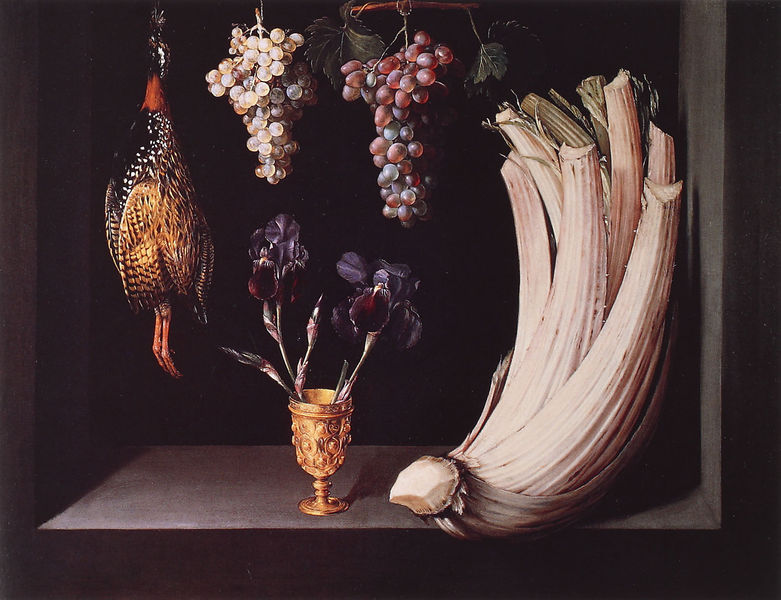
Titel: Stilleben mit Artischoke, Rebhuhn, Trauben und Iris
Künstler: Felipe Ramírez
Institution: Madrid, Museo del Prado
Schlagwörter: blau, blätter, dunkel, gemälde, schatten, vogel, grün, blumen, tisch, weiss, blüten, rot, regal, gold, kelch, stilleben, stillleben, trauben, vase, hängen, weintrauben, iris, fasan, pokal, weinblätter, rote, orchidee, trauen, knolle, porree, sellerie, orchideen, wabd, fenchel, rabarber, rhabarber, hellnische